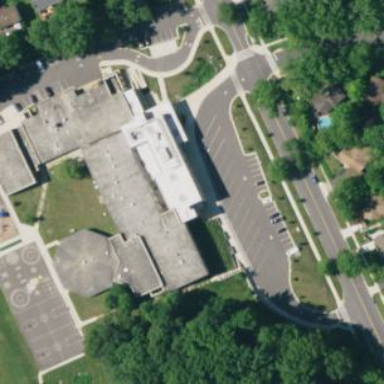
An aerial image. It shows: School building.